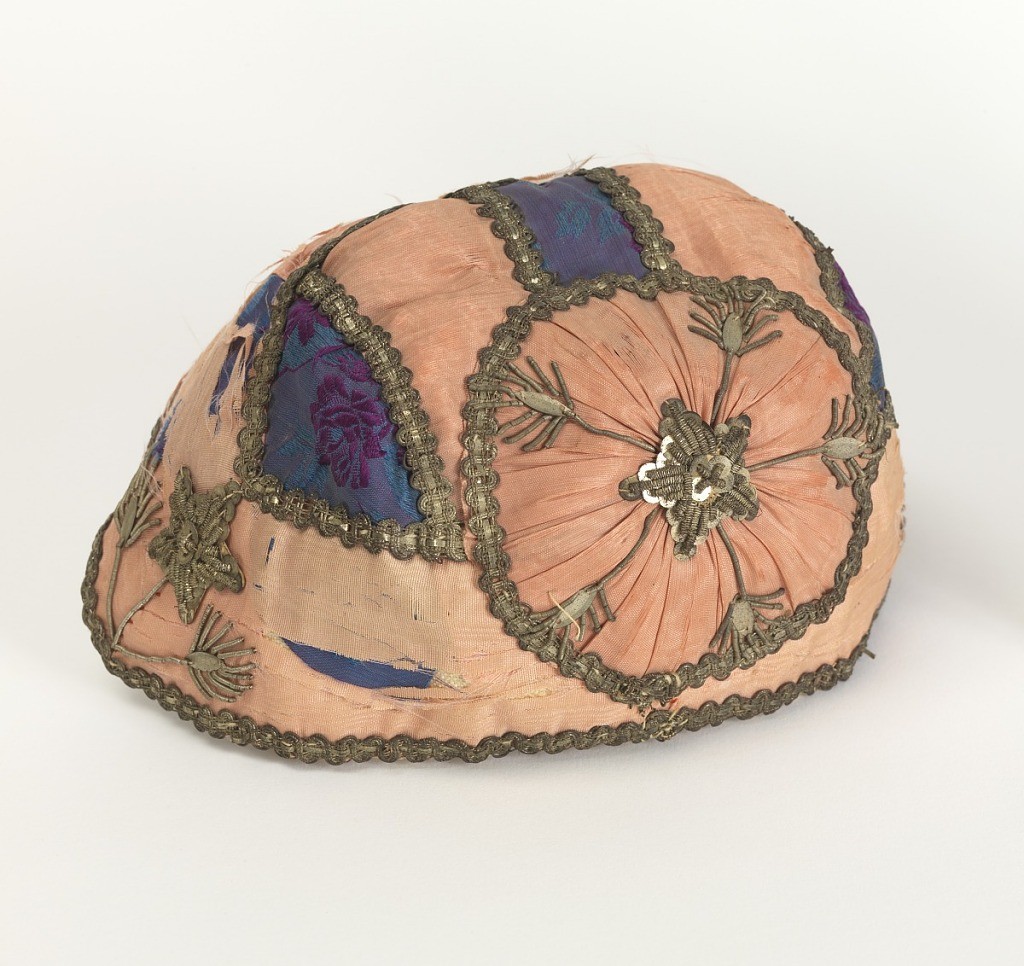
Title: Cap
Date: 18th century
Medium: silk, metallic thread, metal sequins, cotton Technique: embroidered
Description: Child's cap made up of strips of pink silk moiré ribbon with three small insertions of purple and blue brocaded silk over the crown. Outlined with narrow silver lace. Floral sprays in center back and each front corner and embroidered with silver sequins and fine silver wire. Lined with white cotton. Chin ribbons of blue silk moiré. Machine-made lace facing.